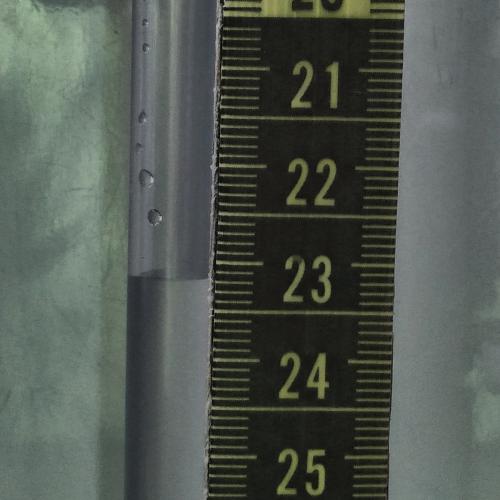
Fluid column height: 23.2 cm